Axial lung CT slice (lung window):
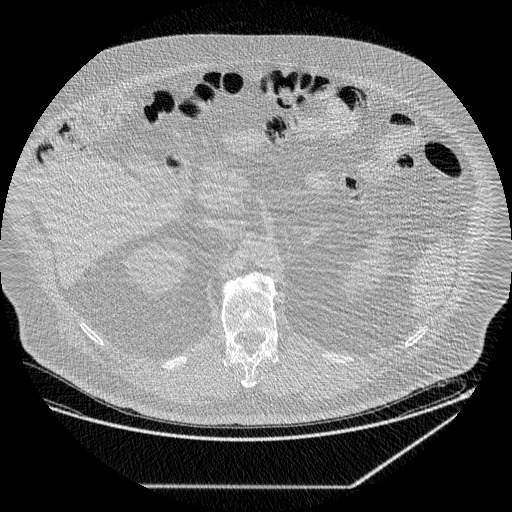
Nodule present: no